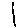
Label: line